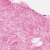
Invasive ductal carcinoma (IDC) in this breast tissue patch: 0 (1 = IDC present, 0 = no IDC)